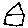
Label: house